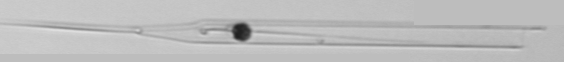
Label: Rhizosolenia